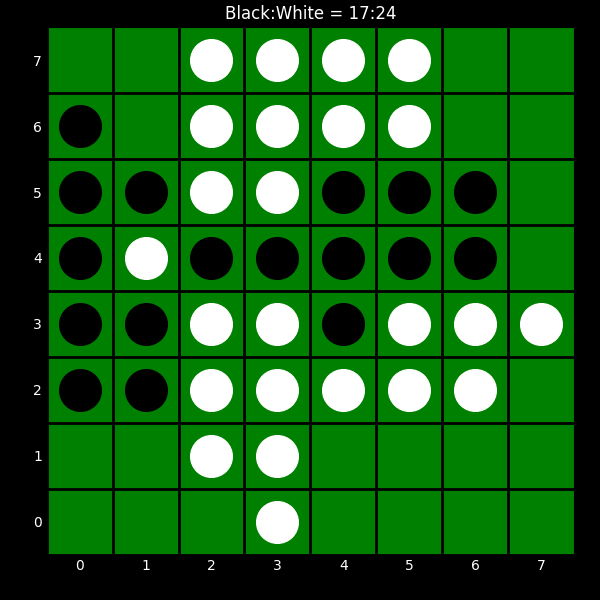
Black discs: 17
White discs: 24